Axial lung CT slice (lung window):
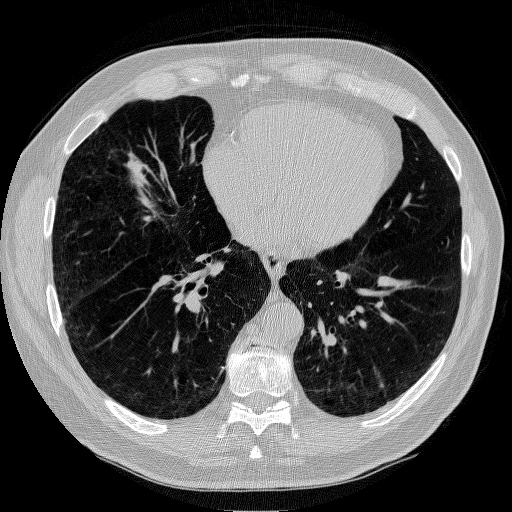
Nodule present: no